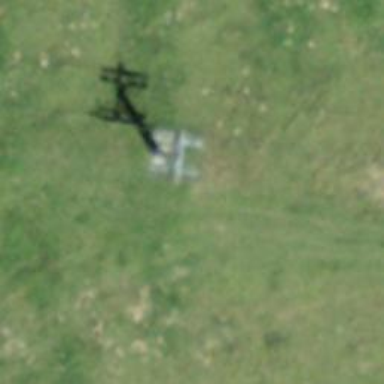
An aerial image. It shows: Pylon used for aerialway.